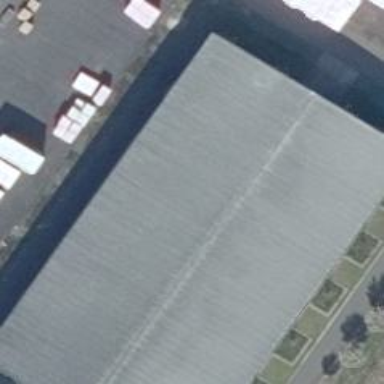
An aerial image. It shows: Industrial building.